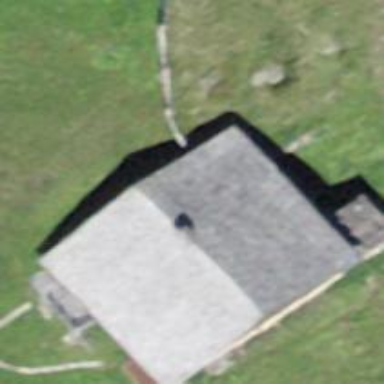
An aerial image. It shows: Building with tiled roof.